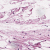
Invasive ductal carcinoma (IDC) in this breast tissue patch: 0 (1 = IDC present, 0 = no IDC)